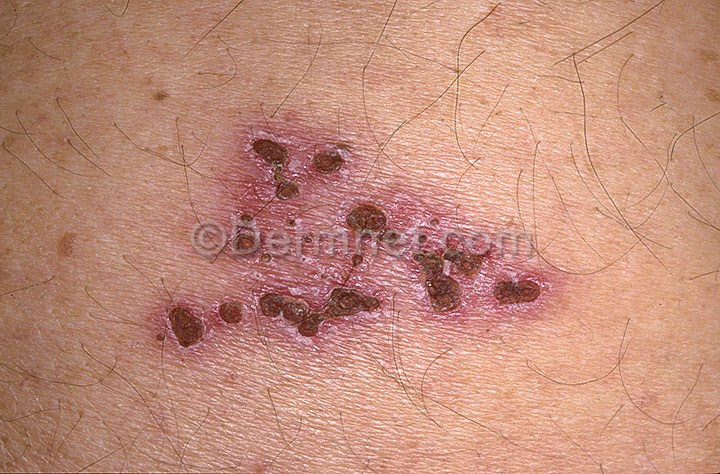
Disease: Warts Molluscum and other Viral Infections